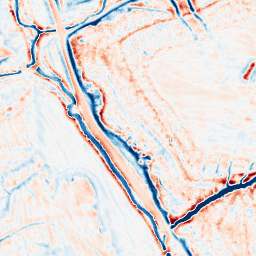
Category: edge_preserving
Decomposition family: bilateral
Decomposition parameters: d: 15
sigma_color: 150
sigma_space: 75
Upsampling method: quintic
Upsampling parameters: scale: 2
Upsampling scale: 2